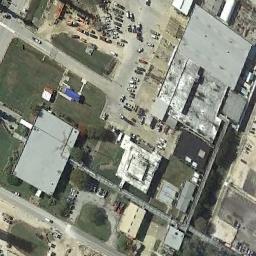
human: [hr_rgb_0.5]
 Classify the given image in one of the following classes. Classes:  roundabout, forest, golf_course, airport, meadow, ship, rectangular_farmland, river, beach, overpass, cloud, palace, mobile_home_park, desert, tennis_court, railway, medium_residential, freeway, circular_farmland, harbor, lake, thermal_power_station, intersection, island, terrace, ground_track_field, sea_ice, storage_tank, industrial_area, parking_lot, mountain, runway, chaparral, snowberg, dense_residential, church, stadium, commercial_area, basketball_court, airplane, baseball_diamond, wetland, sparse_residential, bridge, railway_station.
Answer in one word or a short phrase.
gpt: industrial_area